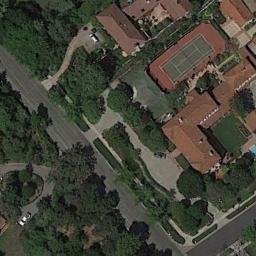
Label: tennis_court